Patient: sex M, age 75
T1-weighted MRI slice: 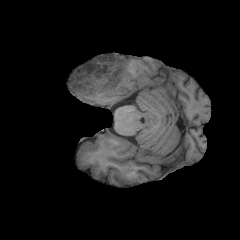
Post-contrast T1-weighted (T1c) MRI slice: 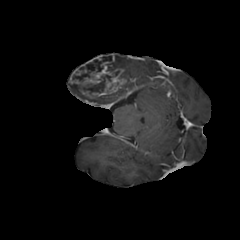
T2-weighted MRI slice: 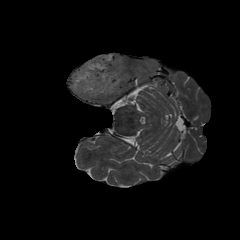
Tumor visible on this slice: yes
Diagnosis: Glioblastoma, IDH-wildtype
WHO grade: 4